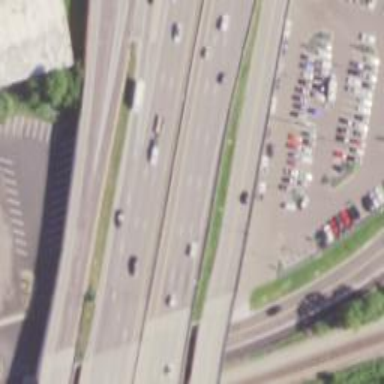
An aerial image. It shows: Motorway junction.